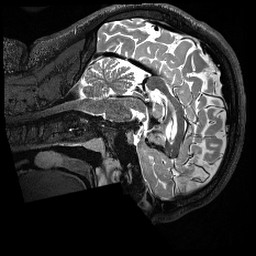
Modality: T2w
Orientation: sagittal
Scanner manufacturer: siemens
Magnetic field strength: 3 T
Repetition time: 3.2 s
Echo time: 0.563 s